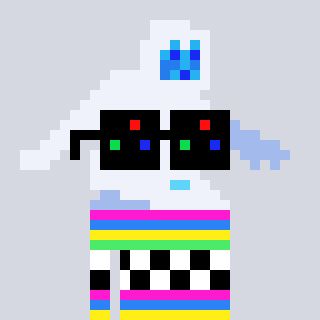
a pixel art character with square black sunglasses, a yeti-shaped head and a foggrey-colored body on a cool background